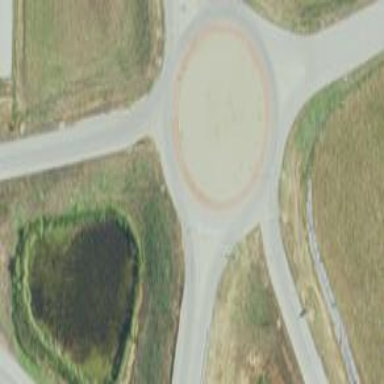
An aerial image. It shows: Secondary road around roundabout.